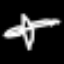
Label: airplane